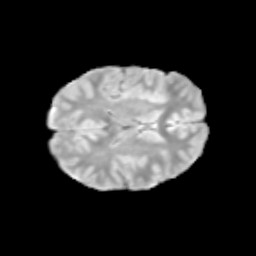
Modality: T2w
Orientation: axial
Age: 12
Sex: male
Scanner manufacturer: siemens
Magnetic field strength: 3 T
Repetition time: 3.8 s
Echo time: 0.07 s